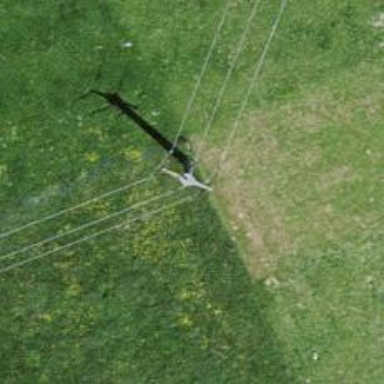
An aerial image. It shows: Three power lines with cables.